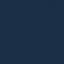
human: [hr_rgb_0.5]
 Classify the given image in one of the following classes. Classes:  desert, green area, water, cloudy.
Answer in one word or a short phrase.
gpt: water